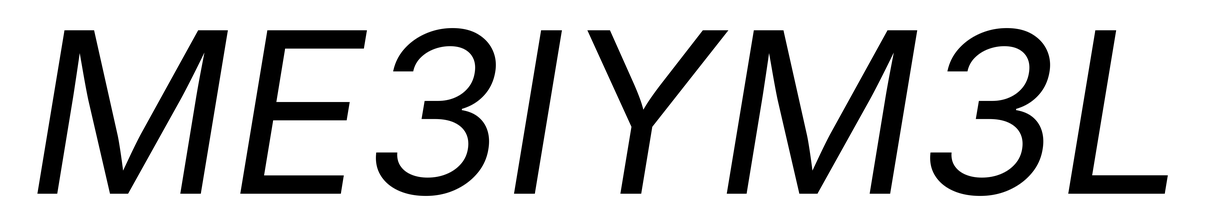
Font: Inter-Italic_Italic